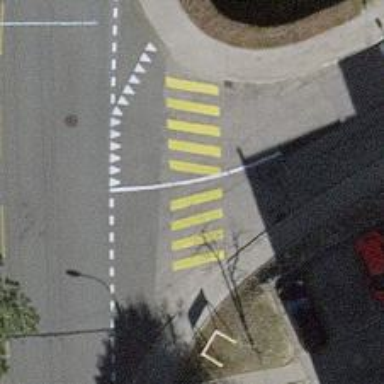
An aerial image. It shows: Marked footway crossing with visible markings.